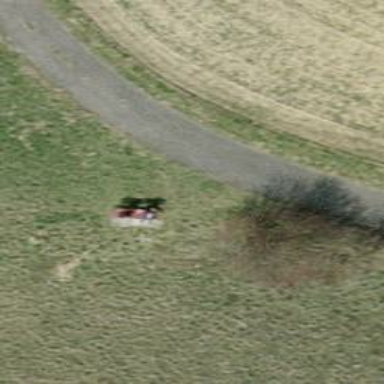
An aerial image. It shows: Red bench.